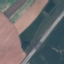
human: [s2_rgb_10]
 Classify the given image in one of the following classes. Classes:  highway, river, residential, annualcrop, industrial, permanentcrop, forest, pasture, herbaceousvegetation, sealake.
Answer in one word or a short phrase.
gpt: Highway